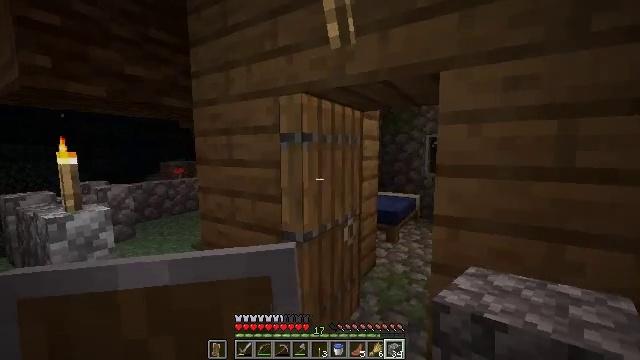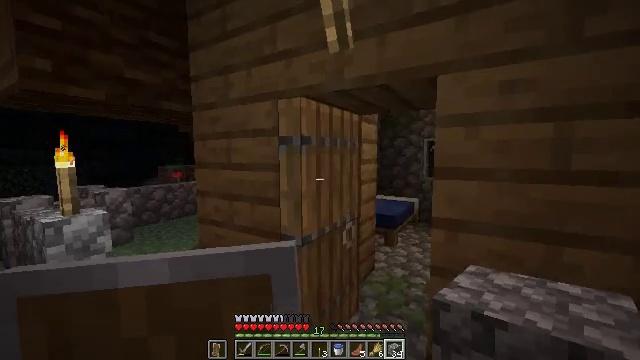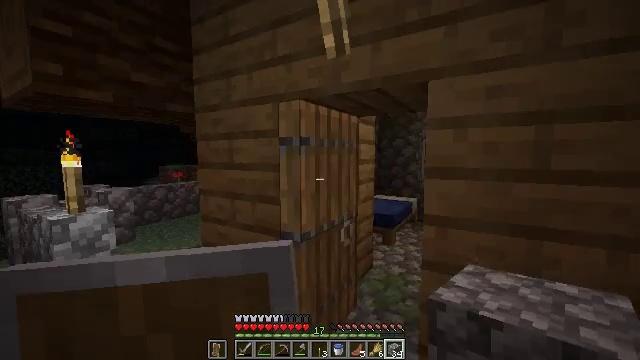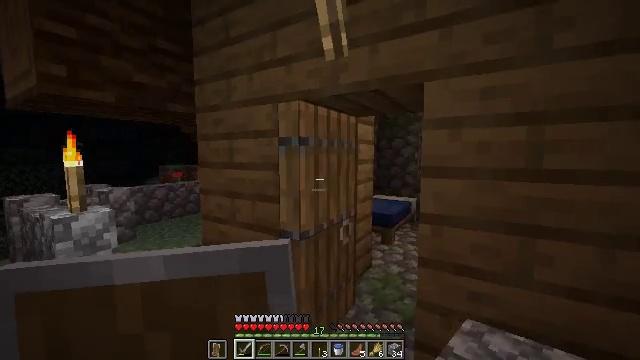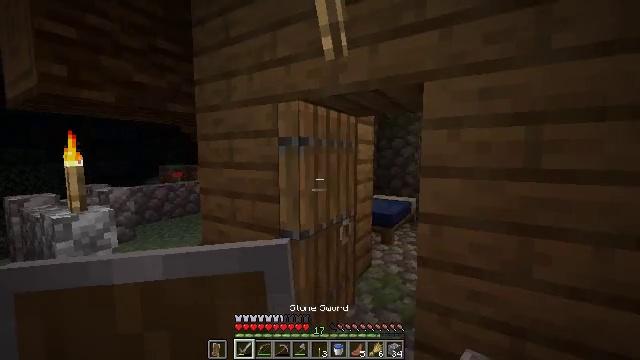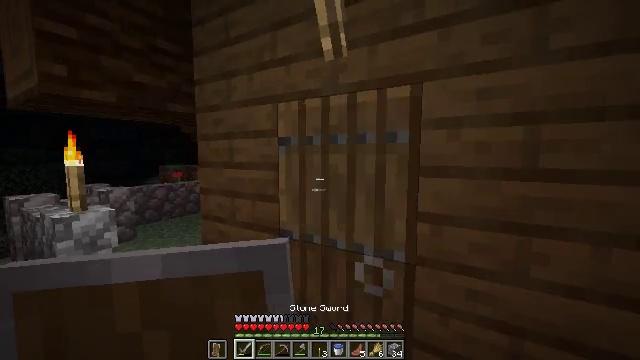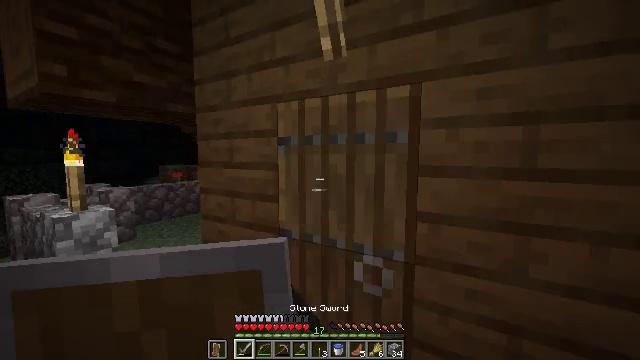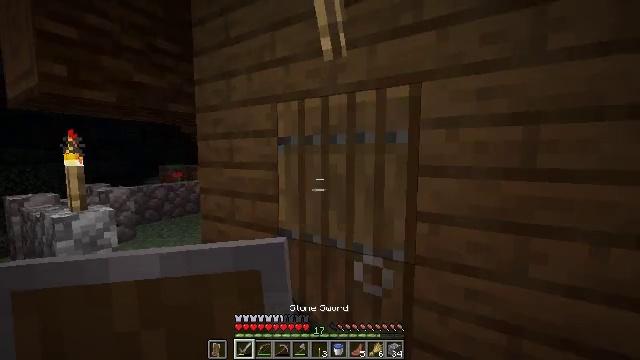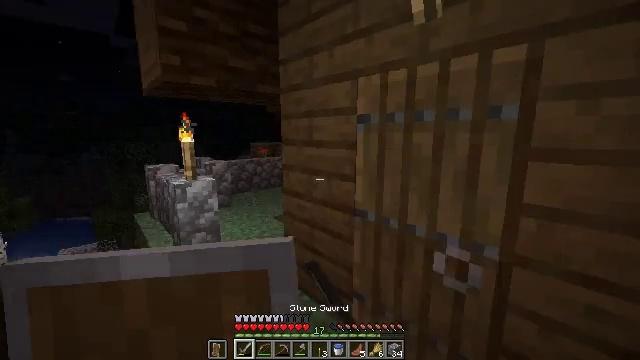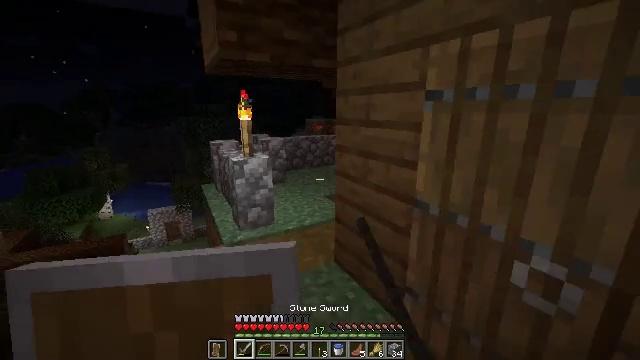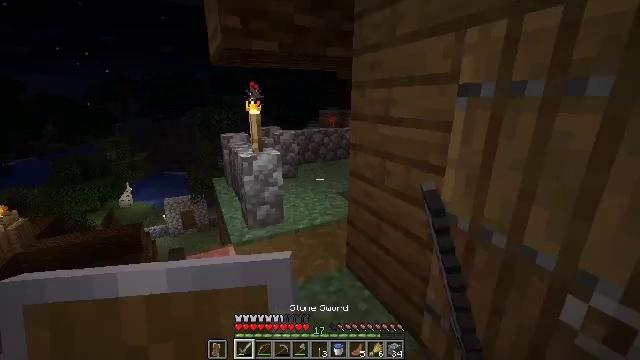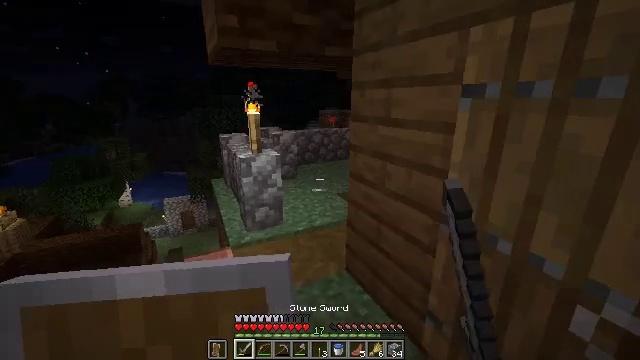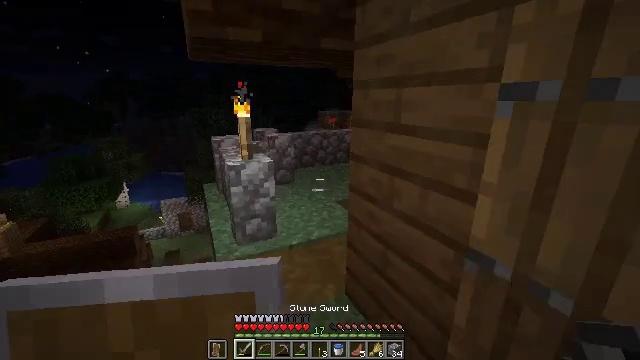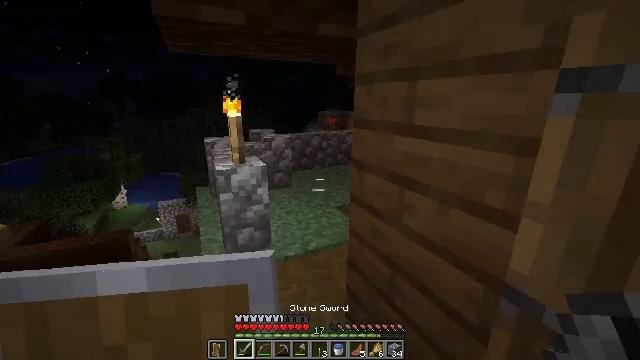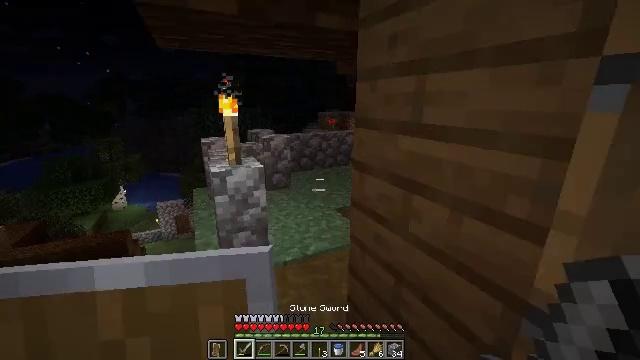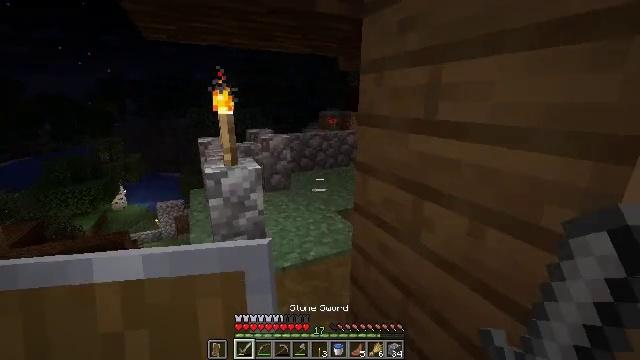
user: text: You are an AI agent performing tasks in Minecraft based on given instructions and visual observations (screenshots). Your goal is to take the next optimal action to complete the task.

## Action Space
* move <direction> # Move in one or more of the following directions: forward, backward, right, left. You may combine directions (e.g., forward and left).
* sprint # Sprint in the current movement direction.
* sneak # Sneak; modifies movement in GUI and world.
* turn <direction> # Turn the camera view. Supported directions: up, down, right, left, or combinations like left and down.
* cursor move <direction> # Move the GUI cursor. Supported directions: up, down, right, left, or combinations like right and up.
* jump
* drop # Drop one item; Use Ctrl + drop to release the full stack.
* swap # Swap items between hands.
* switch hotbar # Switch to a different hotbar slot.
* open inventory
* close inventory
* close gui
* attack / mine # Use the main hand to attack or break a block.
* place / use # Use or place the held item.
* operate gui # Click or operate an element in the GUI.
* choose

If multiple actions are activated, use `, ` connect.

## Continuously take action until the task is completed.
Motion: motion action
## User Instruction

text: Mine the spruce door to collect it.
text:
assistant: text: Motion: no_op
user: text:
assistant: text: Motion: no_op
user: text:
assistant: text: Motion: switch to hotbar 1
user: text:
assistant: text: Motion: switch to hotbar 1
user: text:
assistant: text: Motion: use / place, switch to hotbar 1
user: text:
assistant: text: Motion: use / place
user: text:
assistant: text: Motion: no_op
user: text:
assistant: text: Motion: move forward, turn left and down
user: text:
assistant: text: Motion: move forward, turn left and down
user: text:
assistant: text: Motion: move forward, turn left and down
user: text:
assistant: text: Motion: move forward
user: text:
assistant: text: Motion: move forward
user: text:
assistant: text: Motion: move forward
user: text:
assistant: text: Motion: move forward
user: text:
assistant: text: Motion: move forward
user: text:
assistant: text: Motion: move forward and move left, turn left
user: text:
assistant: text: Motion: move forward and move left
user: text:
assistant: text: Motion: move forward and move left
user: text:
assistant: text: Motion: move forward and move left, turn right
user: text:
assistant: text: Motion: move forward, turn right and down
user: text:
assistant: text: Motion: move forward, turn right and down
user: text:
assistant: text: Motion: move forward, turn right
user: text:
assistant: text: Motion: turn right and up
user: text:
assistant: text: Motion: turn right and up
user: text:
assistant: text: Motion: move right
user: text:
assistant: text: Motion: move forward and move right
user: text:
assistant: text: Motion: move forward and move right, turn down
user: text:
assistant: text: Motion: move forward and move right, turn left and down
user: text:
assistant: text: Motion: move forward and move right, turn left
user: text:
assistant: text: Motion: move forward, turn up